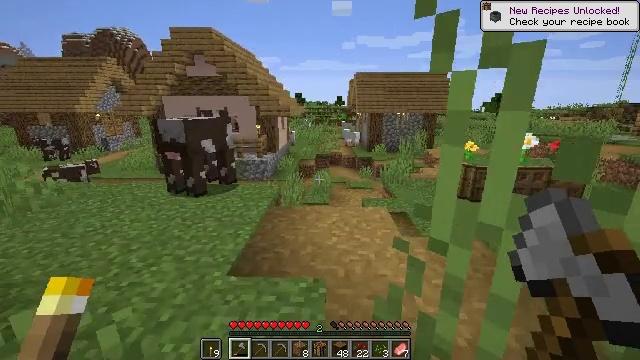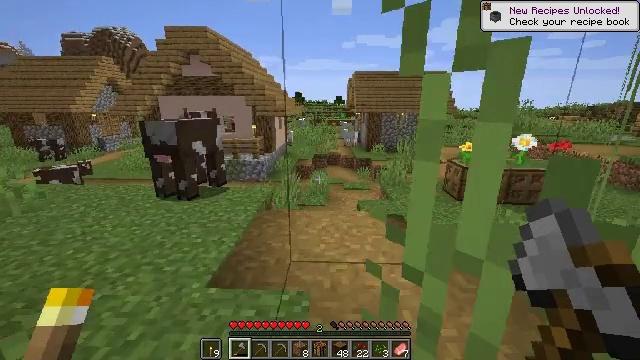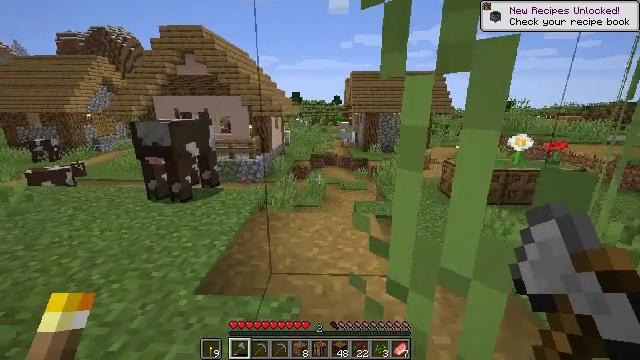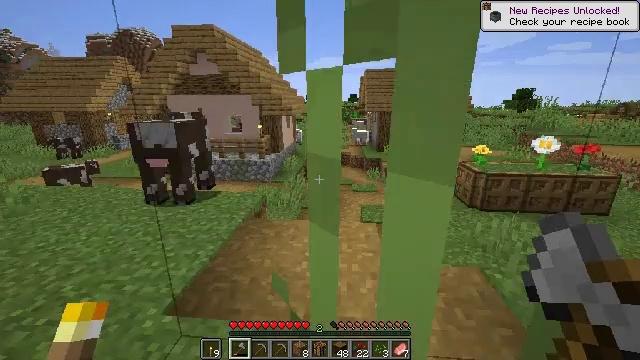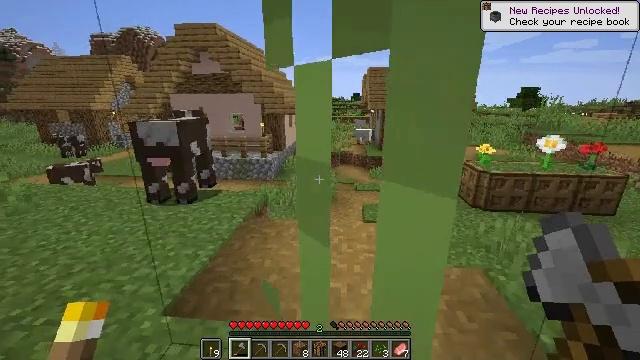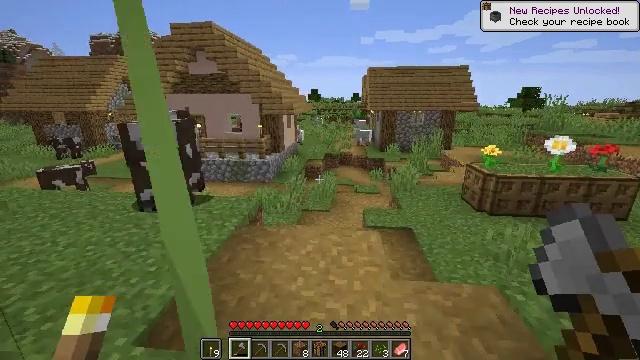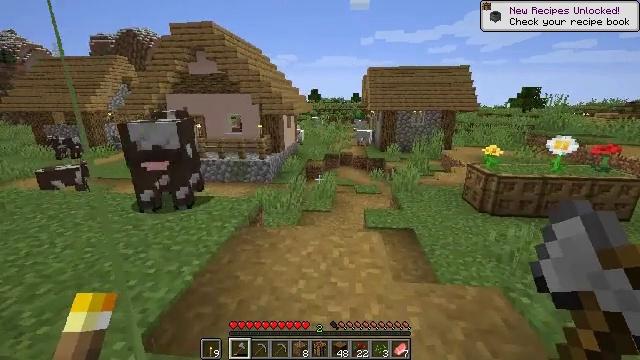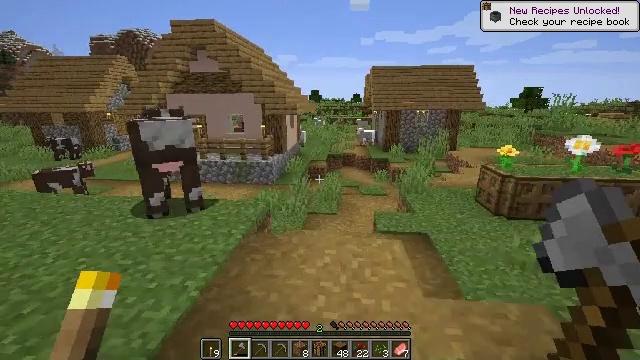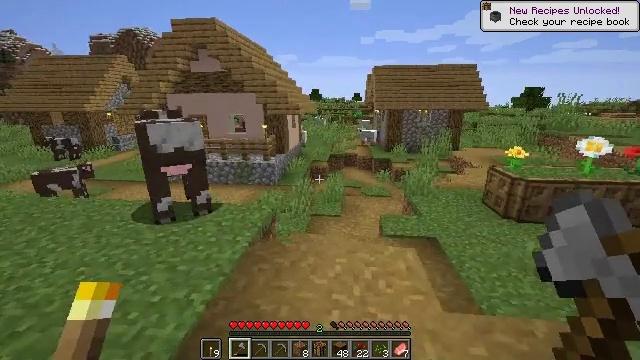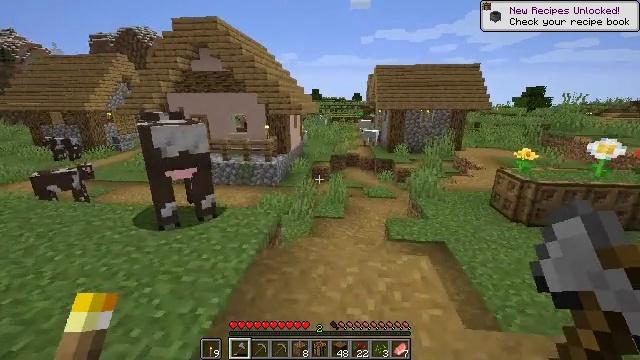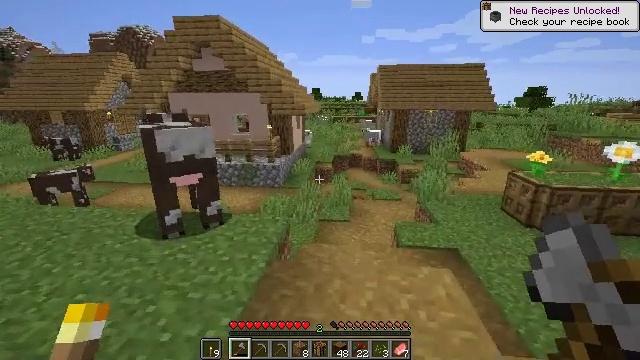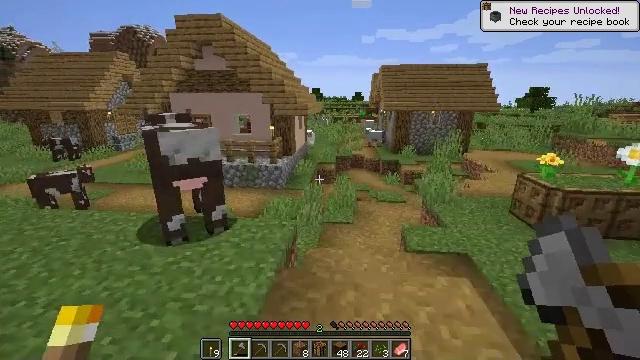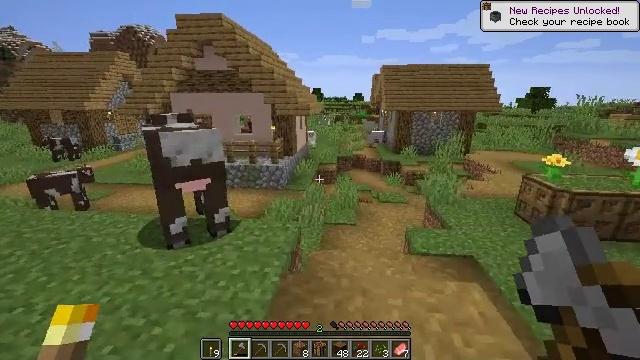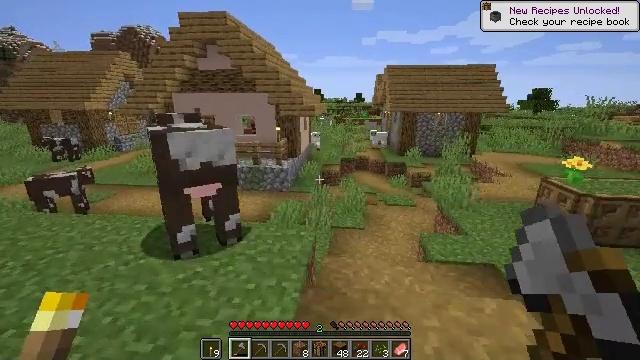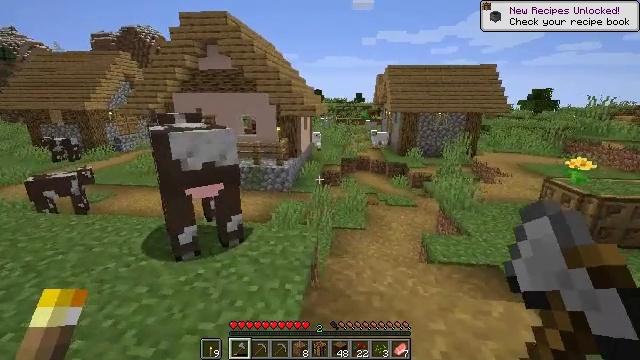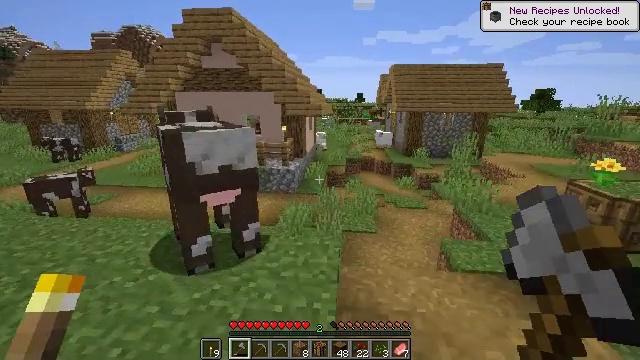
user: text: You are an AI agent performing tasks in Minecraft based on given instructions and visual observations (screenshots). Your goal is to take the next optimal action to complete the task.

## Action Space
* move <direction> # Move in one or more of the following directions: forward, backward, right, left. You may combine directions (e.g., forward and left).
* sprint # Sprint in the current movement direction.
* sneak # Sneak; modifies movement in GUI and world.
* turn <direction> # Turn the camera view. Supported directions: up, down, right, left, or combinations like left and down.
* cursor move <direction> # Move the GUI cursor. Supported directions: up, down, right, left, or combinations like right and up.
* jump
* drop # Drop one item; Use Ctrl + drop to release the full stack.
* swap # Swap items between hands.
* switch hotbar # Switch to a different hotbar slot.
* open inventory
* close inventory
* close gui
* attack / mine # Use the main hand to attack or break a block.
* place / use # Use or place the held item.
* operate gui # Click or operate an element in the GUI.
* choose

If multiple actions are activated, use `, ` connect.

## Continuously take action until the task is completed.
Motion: motion action
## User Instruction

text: Break the barrel to collect it.
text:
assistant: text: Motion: move forward and move right
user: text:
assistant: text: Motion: move forward and move right
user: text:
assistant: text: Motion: move forward and move right, turn left
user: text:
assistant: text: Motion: move forward and move right
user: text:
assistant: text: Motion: move forward and move left
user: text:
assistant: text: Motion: move forward and move left
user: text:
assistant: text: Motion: move forward and move left
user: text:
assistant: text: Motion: move forward and move left
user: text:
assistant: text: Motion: move forward and move left
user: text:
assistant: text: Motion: move forward and move left
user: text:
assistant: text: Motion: move forward and move left
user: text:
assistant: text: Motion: move forward and move left
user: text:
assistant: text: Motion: move forward and move left
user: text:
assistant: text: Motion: move forward and move left
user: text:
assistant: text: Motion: move forward and move left
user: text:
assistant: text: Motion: move forward and move left
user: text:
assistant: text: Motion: move forward and move left
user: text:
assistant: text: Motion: move forward and move left
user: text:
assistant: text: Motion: move forward and move left
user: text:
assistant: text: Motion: move forward and move left
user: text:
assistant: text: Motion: move forward and move left, turn left
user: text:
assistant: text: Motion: move forward and move left, turn left
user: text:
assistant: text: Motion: move forward, turn left
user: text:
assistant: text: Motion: move forward
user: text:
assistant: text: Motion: move forward
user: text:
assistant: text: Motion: move forward
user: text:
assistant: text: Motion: move forward
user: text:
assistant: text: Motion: move forward, turn right
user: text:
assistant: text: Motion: move forward, turn right
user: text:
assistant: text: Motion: move forward and move right